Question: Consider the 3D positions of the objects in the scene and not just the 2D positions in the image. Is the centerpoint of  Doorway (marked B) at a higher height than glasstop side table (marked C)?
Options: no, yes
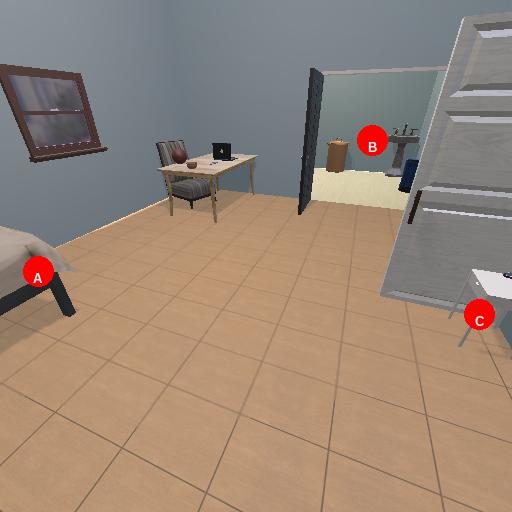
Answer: no